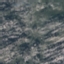
Land use / land cover: HerbaceousVegetation